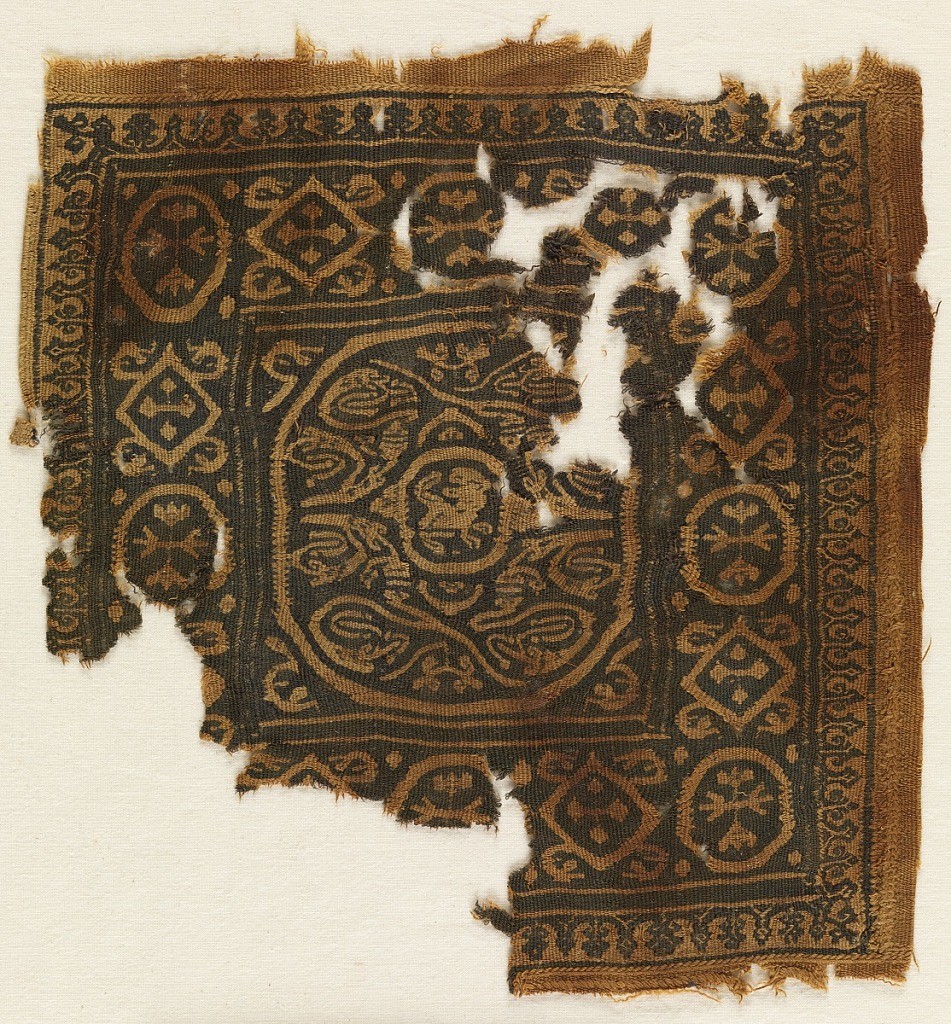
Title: Fragment
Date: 300–500
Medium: wool, linen Technique: tapestry weave
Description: Fragment of a square tapestry woven panel of purple wool and undyed linen. Some slit-tapestry. Design showing large roundel with scrolls, and an animal form at center. Geometric shapes at border.